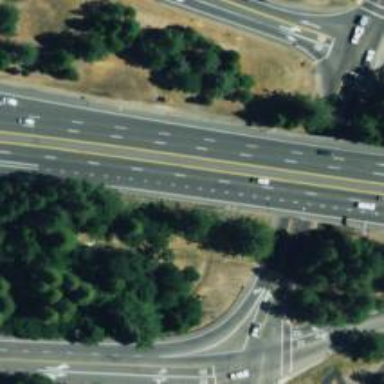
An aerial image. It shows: Expressway with asphalt surface categorized as trunk highway.